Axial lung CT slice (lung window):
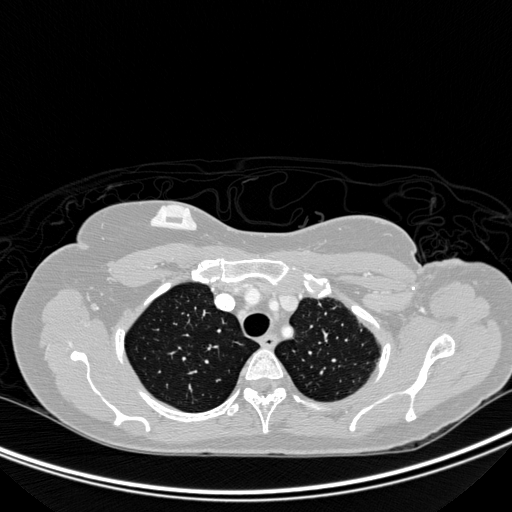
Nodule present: no